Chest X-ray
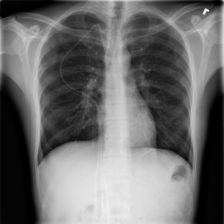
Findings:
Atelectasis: negative
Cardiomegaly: negative
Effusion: negative
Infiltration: negative
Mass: negative
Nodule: negative
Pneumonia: negative
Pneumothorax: negative
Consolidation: negative
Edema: negative
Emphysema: negative
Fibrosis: negative
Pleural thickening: negative
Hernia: negative